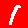
Digit: 1